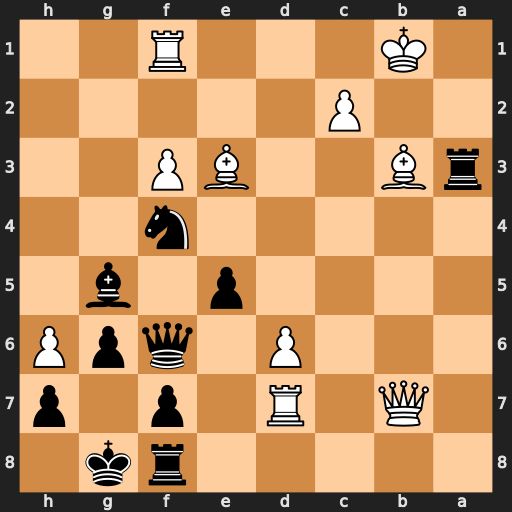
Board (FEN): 5rk1/1Q1R1p1p/3P1qpP/4p1b1/5n2/rB2BP2/2P5/1K3R2
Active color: b
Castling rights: -
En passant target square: -
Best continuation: e4 Bxf7+ Rxf7